Interaction volume radius: 10 \u00c5
Interaction volume height: 25 \u00c5
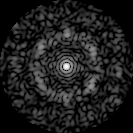
Disorder parameter: 0.7952